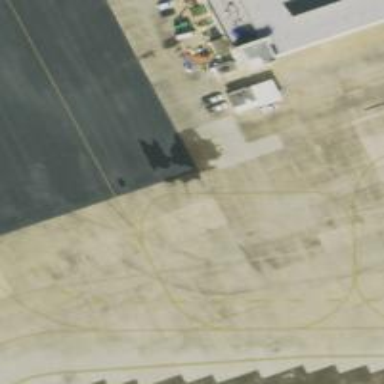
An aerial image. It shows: View of taxiway at the airport.